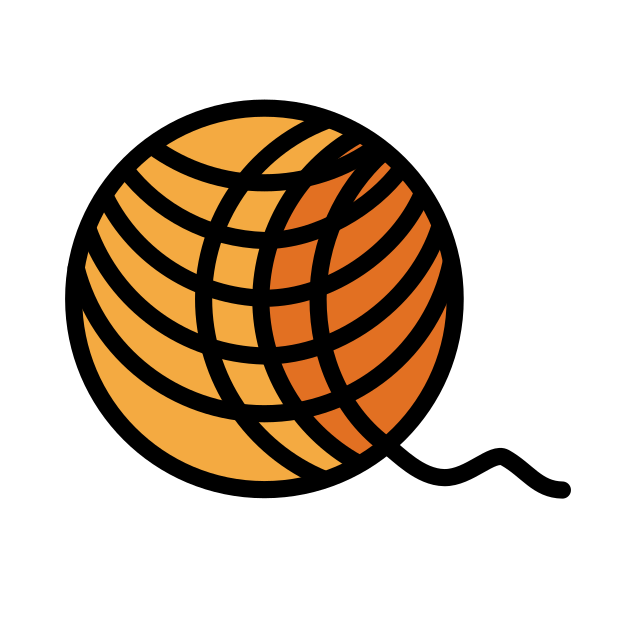
yarn